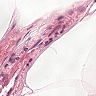
Metastatic tissue present: no